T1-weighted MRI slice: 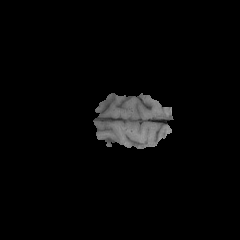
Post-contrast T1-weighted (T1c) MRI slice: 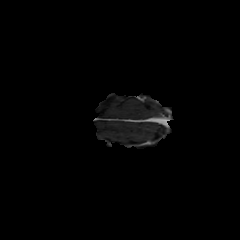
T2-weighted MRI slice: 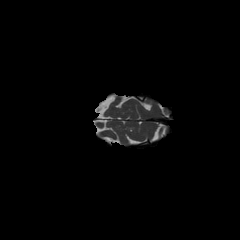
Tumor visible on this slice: no